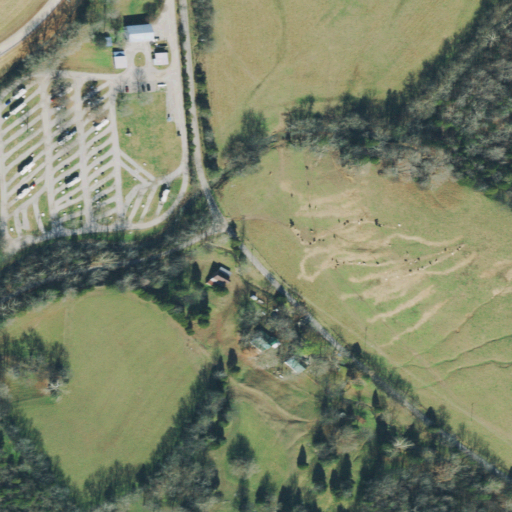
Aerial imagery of valley in Tennessee named Walker Hollow containing pasture, open development, mixed forest, low intensity development, medium intensity development, and deciduous forest